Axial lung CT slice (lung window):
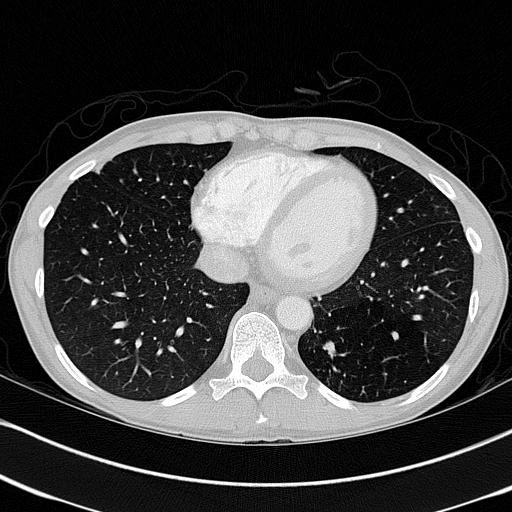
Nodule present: no